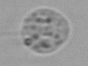
Label: Amoeba